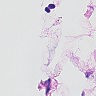
Metastatic tissue present: no